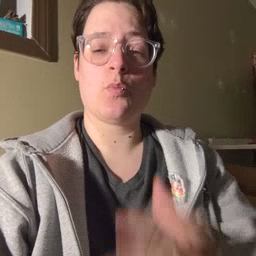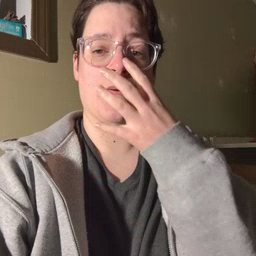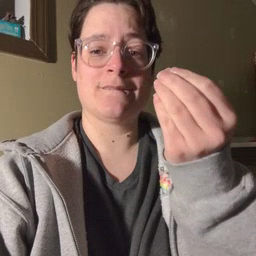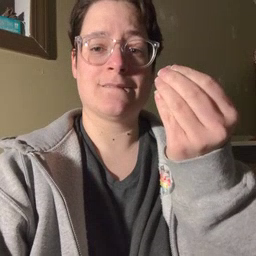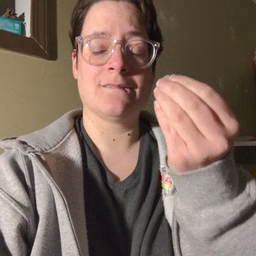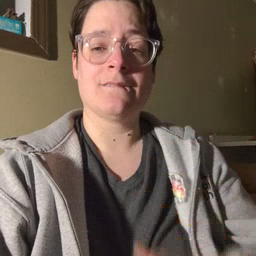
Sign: wolf